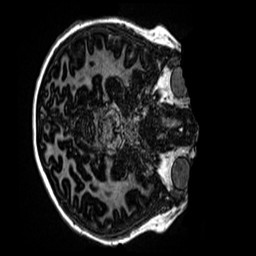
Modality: MP2RAGE
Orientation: axial
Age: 10
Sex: female
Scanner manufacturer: siemens
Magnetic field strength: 3 T
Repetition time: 4 s
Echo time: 0.00299 s